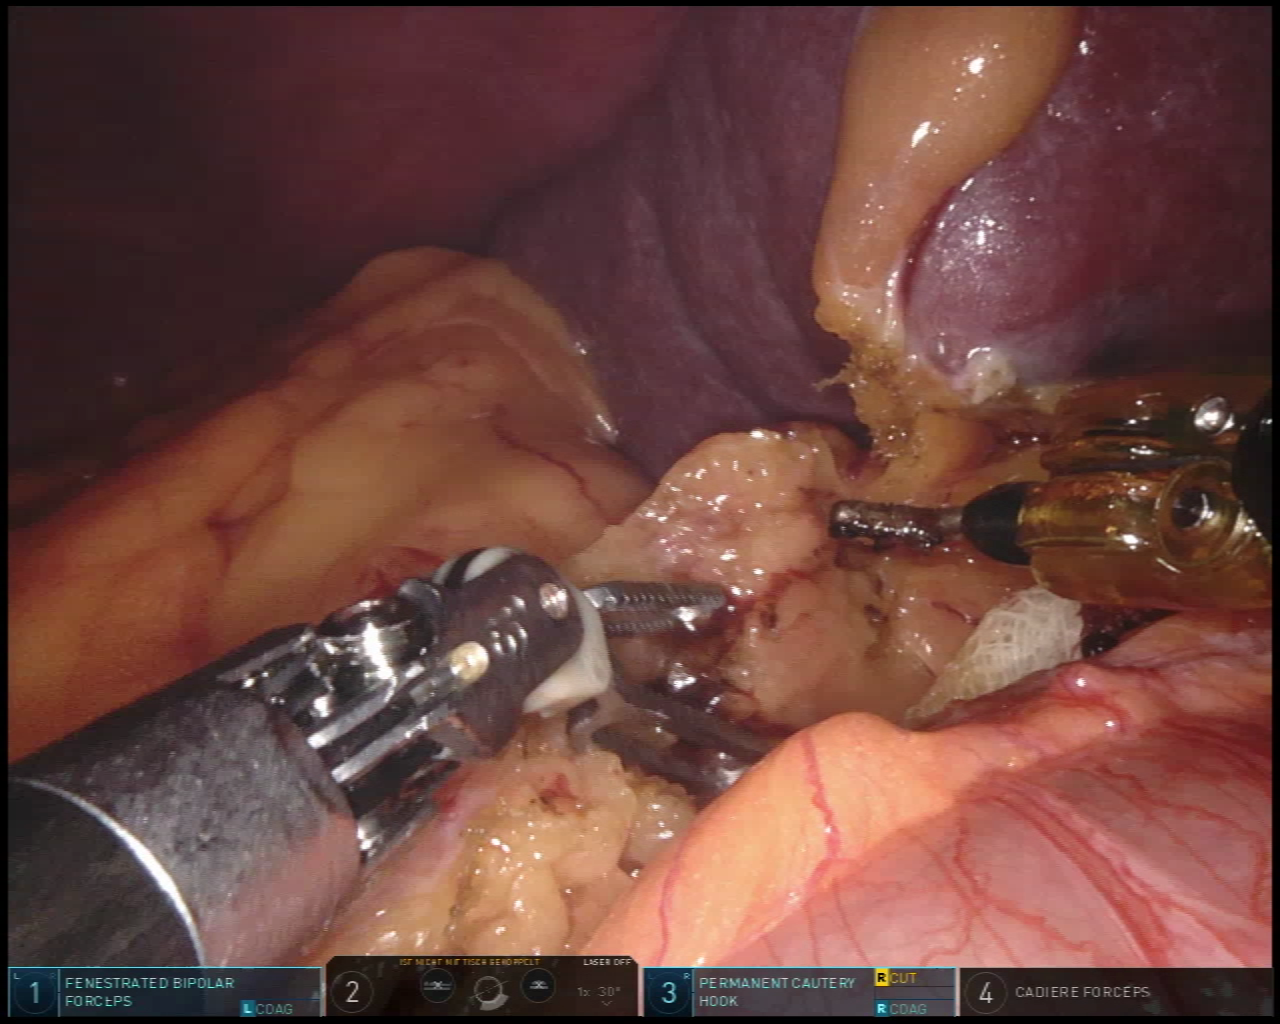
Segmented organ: spleen
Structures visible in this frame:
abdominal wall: yes
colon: yes
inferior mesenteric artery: no
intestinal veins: no
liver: no
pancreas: no
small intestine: no
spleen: yes
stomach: no
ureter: no
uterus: no
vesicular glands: no